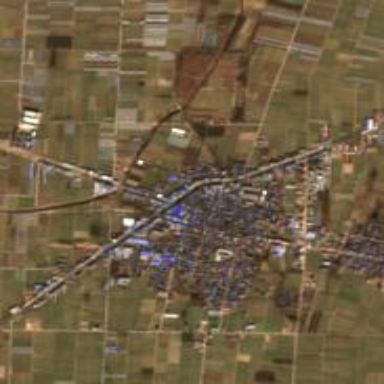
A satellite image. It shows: Township within town.